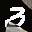
Label: 3